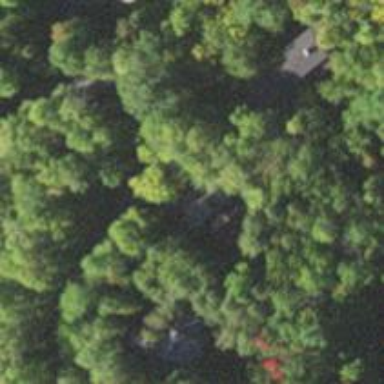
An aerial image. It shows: Driveway.